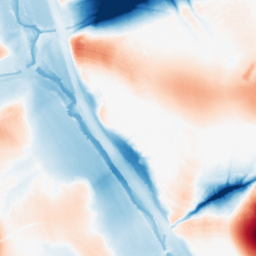
Category: morphological
Decomposition family: morphological
Decomposition parameters: operation: average
size: 50
Upsampling method: quintic
Upsampling parameters: scale: 2
Upsampling scale: 2